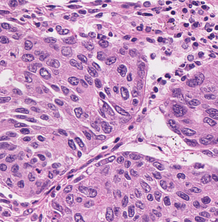
Tumor epithelial tissue: yes
Tumor-associated stroma tissue: yes
Normal tissue: no